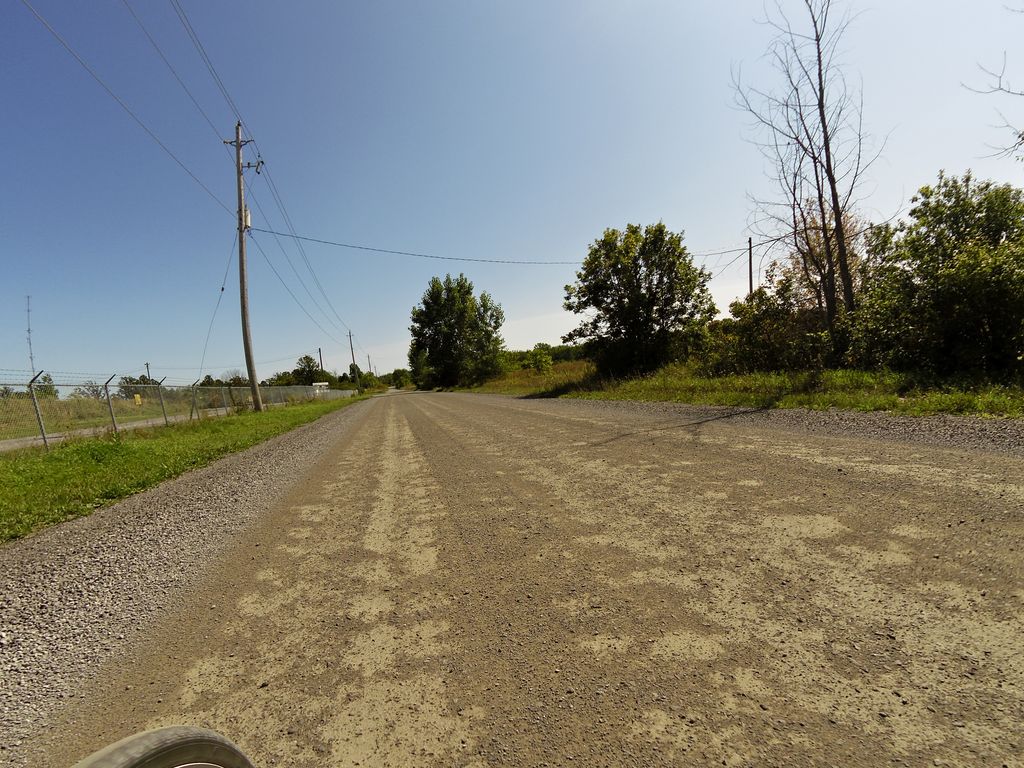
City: ottawa-gatineau